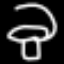
Label: mushroom